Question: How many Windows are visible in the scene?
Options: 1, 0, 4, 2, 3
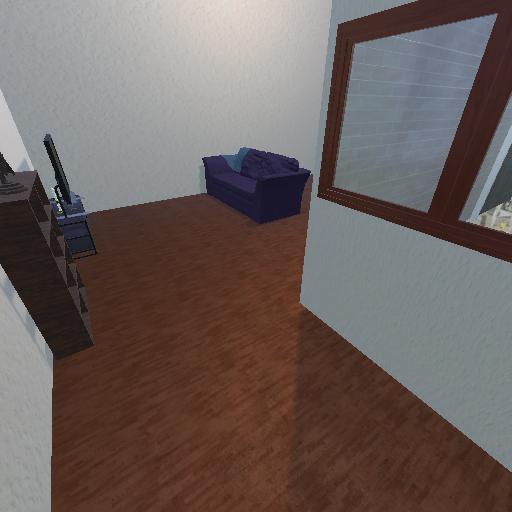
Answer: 1